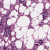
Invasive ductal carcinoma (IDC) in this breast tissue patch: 1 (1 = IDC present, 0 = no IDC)